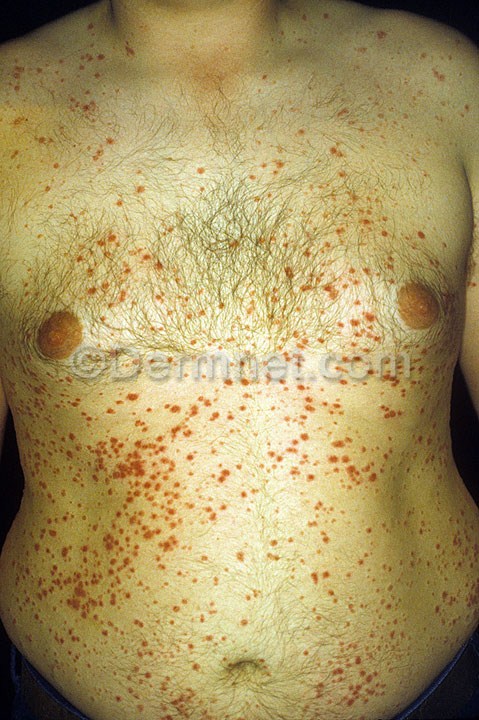
Disease: Psoriasis pictures Lichen Planus and related diseases